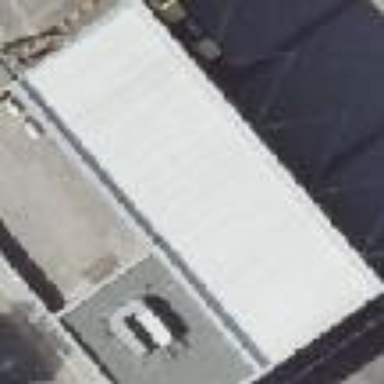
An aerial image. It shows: View of roof of building.